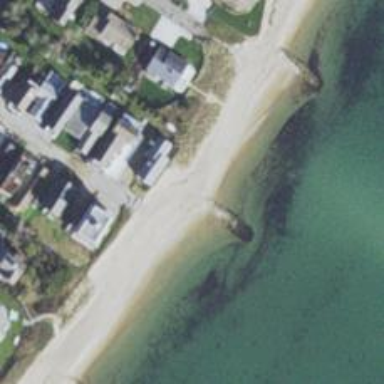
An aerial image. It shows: Breakwater structure.